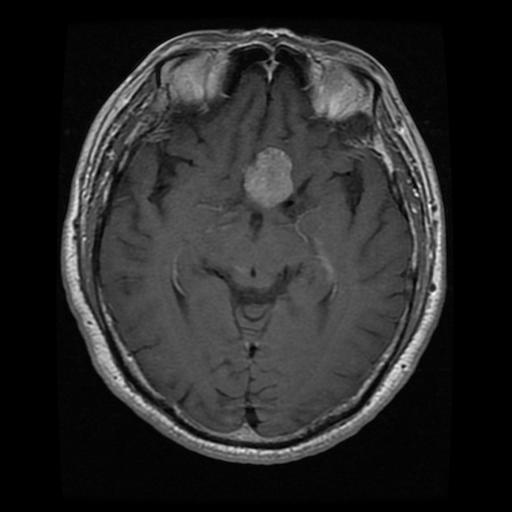
Label: pituitary